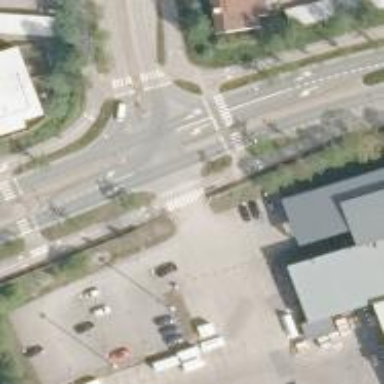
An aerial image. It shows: Marked road crossing with pedestrian island.